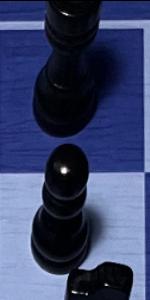
Label: Pawn_Black